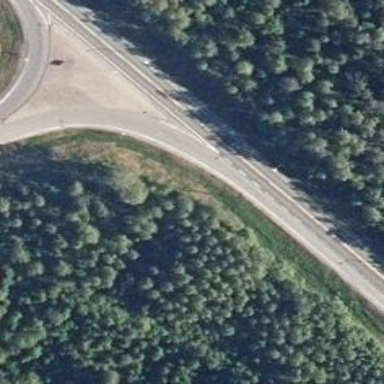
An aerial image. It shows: Asphalt road designated as trunk highway.